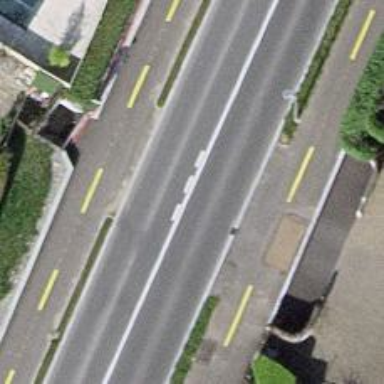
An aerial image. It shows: Primary road with asphalt surface.